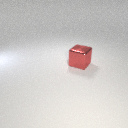
large red metal cube